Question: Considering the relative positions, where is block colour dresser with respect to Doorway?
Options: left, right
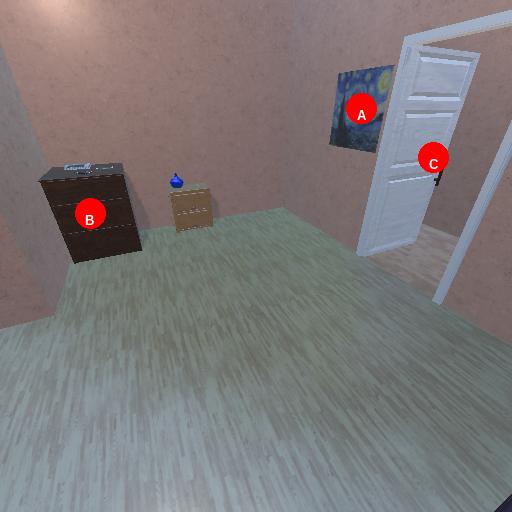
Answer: left